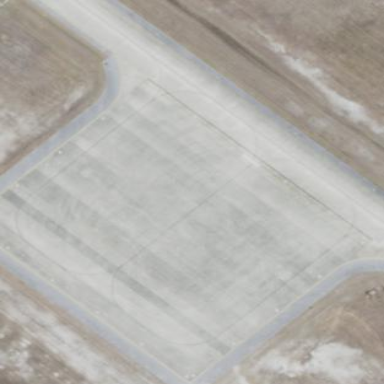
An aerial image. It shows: Apron at the airport with asphalt surface.